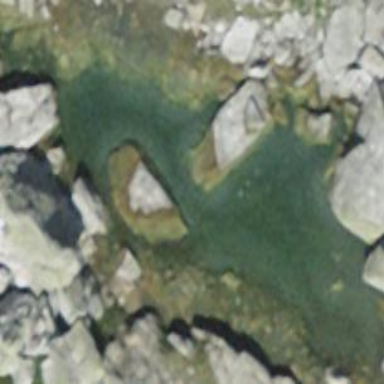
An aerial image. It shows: Pond surrounded by natural water.